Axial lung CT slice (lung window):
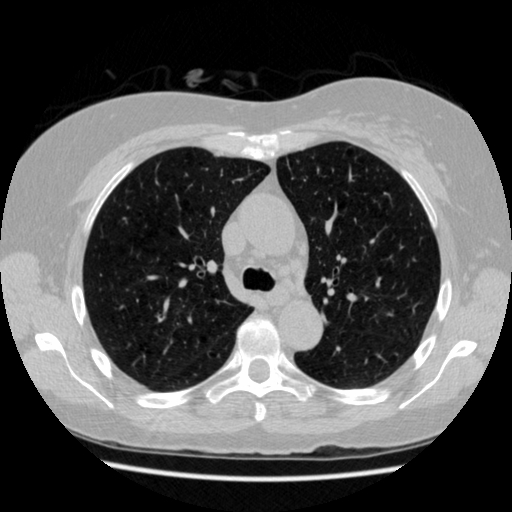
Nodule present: no